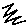
Label: zigzag